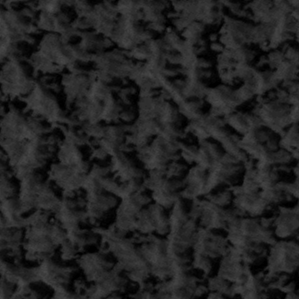
Label: frost